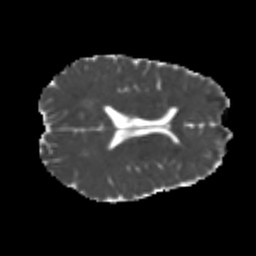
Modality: MD
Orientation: axial
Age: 22
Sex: male
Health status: healthy
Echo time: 0.074 s